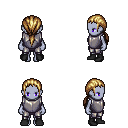
a pixel art fantasy rpg character, female body template, dark elf, purple skin, steel chest armor, metal pants, blonde ponytail hairstyle, black shoes, four views (front, back, left, right), 2x2 character sprite sheet, small pixel art, hard edges, no anti-aliasing